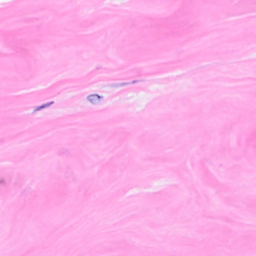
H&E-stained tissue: Breast